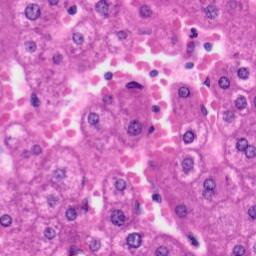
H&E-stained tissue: Liver